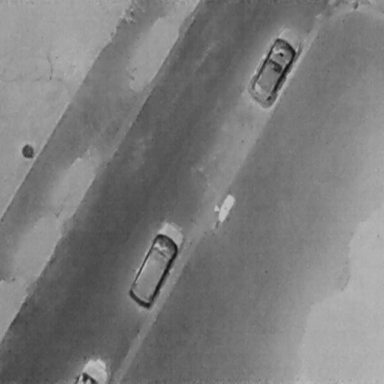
There are three Cars in the infrared image.